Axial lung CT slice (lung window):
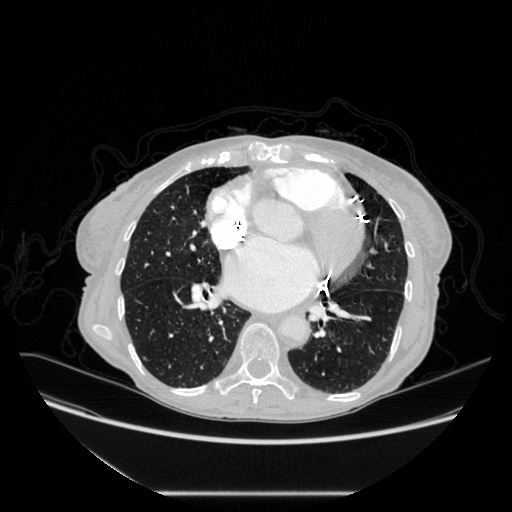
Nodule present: no